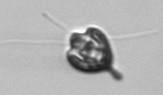
Label: Pyramimonas_longicauda